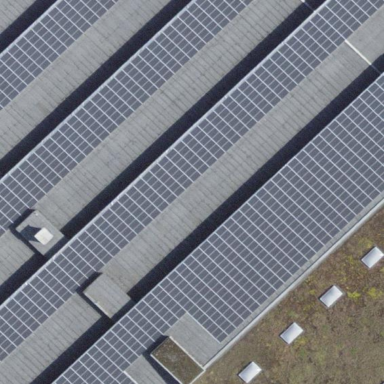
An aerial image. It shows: Solar power generator using photovoltaic panels.